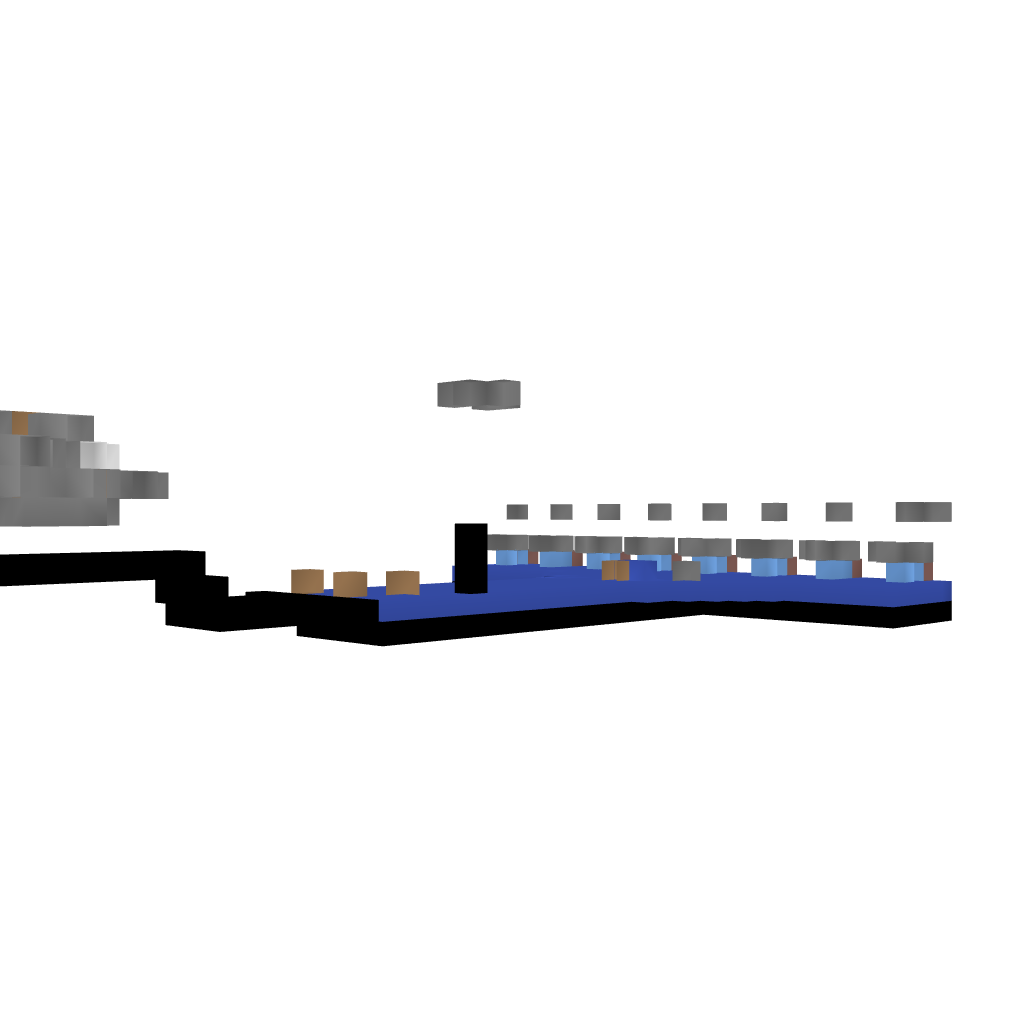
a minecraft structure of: Gun-Ship2.0 bad low quality